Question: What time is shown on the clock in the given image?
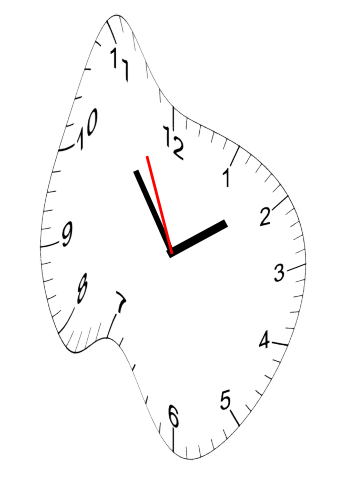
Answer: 01:53:56